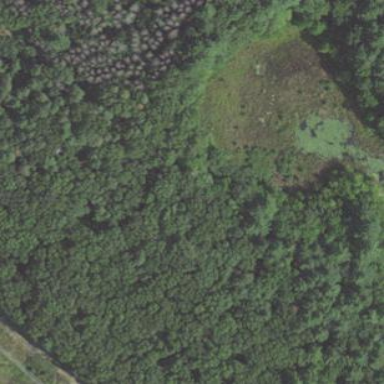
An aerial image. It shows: Forest area utilized as recreation ground.